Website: lowes
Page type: cart
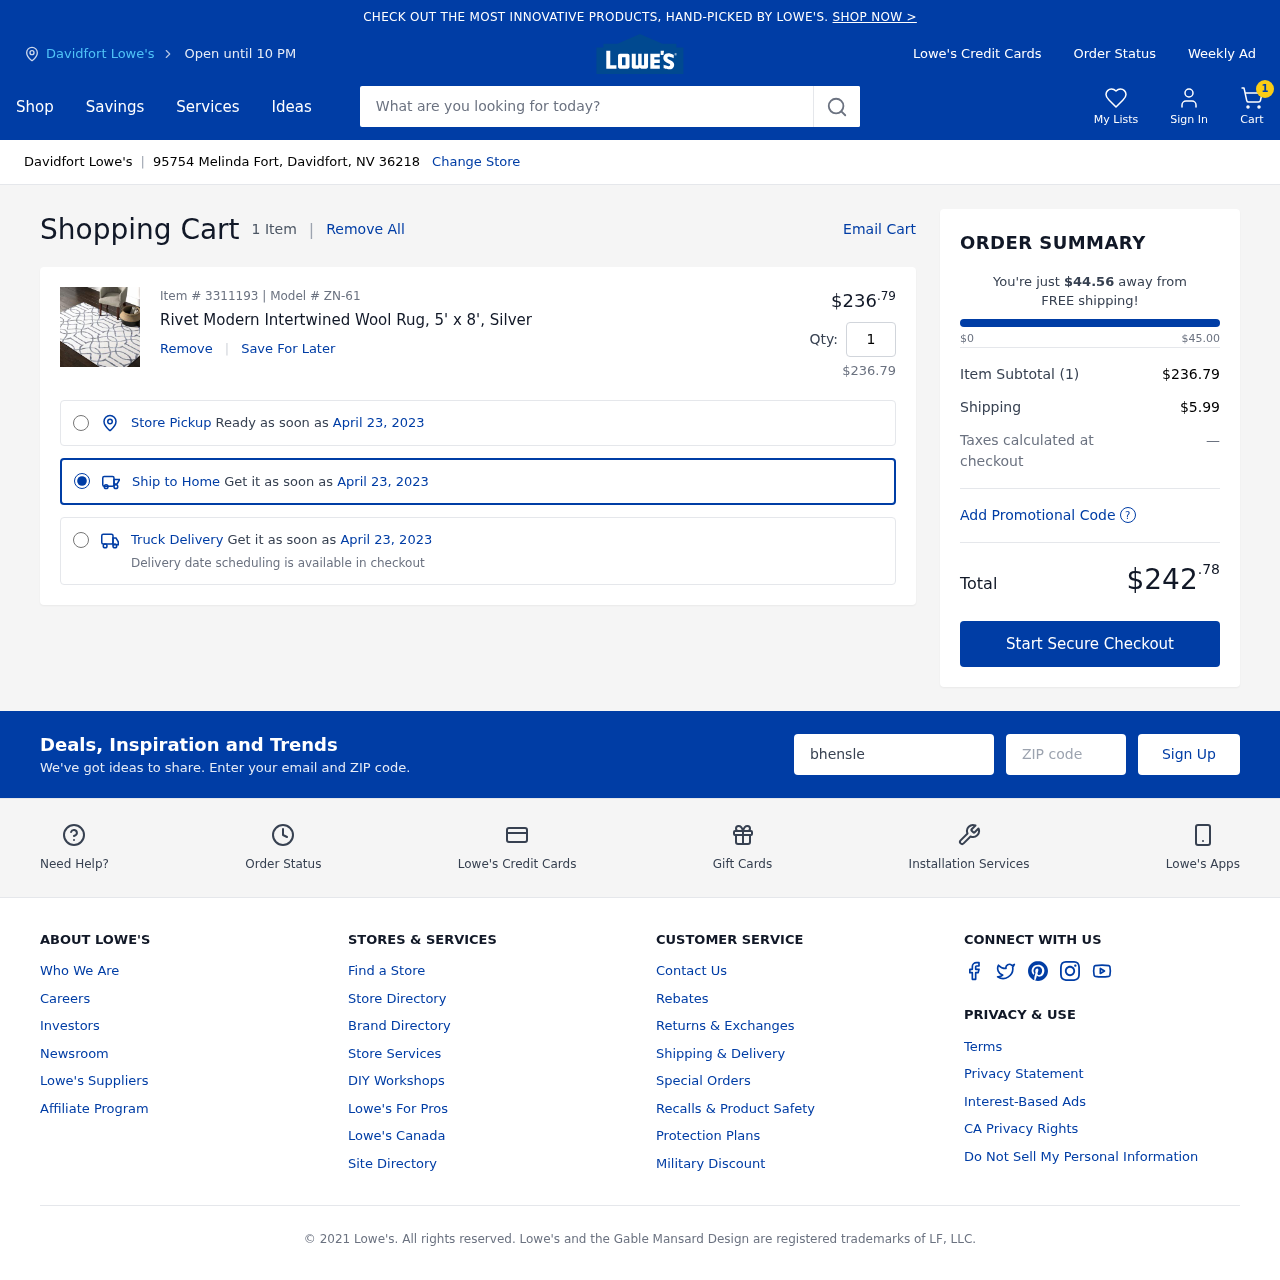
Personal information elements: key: PII_CITY
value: Davidfort Lowe's
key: PII_EMAIL
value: bhensley@yahoo.com
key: PII_POSTCODE
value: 36218
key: PII_STREET
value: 95754 Melinda Fort
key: PII_CITY_STATE_ZIP
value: Davidfort, NV 36218
Product elements: key: PRODUCT1_NAME
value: Rivet Modern Intertwined Wool Rug, 5' x 8', Silver
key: PRODUCT1_PRICE
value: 236.79
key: PRODUCT1_QUANTITY
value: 1
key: PRODUCT1_SUBTOTAL
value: $236.79
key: PRODUCT_ITEM_NUMBER
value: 3311193
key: PRODUCT_MODEL_NUMBER
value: ZN-61
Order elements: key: ORDER_NUM_ITEMS
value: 1
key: ORDER_NUM_ITEMS
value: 1 Item
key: ORDER_DELIVERY_DATE
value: April 23, 2023
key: ORDER_SUBTOTAL
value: $236.79
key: ORDER_SHIPPING_COST
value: $5.99
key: ORDER_TOTAL
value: $242.78
Search elements: key: HEADER_SEARCH
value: What are you looking for today?